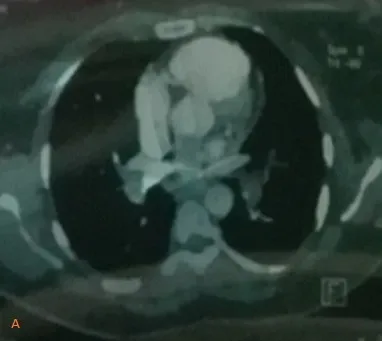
Chest CT scan showing proximal pulmonary embolism.
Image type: radiology (ct)